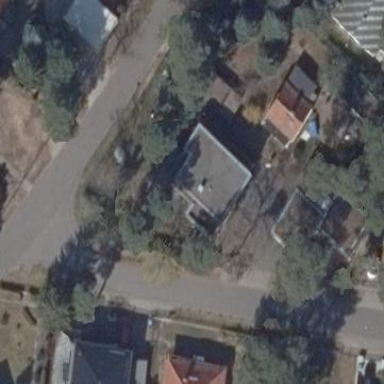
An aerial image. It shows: Residential building.